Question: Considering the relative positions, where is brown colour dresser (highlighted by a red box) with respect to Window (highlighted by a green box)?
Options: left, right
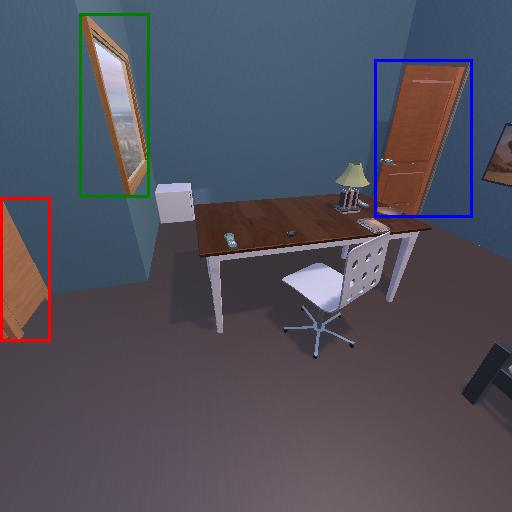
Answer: left